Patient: sex F, age 58
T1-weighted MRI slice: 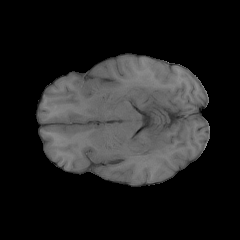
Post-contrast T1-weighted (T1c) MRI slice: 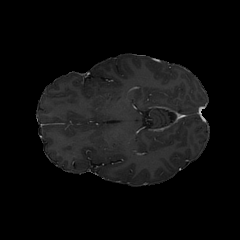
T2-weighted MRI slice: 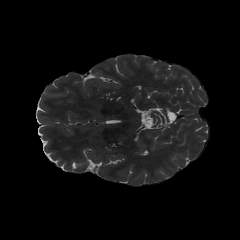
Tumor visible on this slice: no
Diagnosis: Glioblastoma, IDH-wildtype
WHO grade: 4